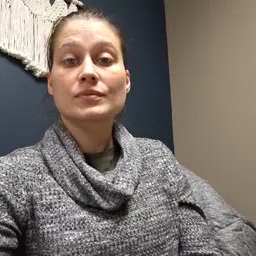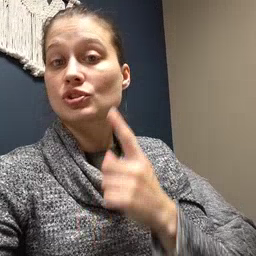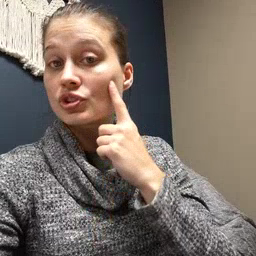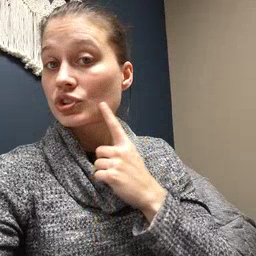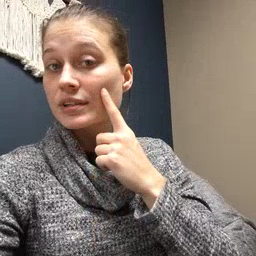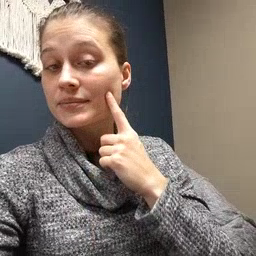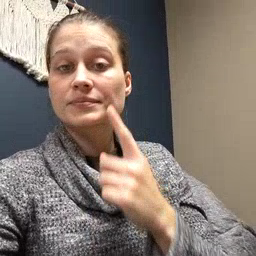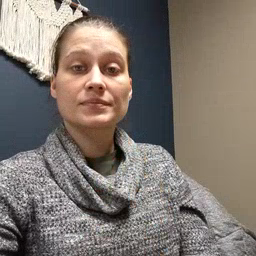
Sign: cheek